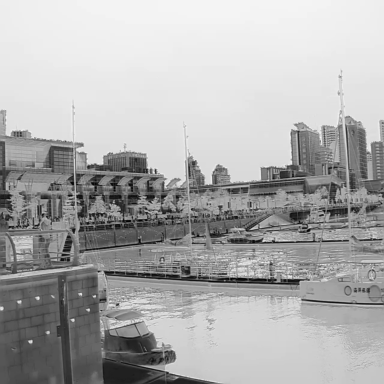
There are four objects shown in the infrared image, including three sailboats, and a canoe.